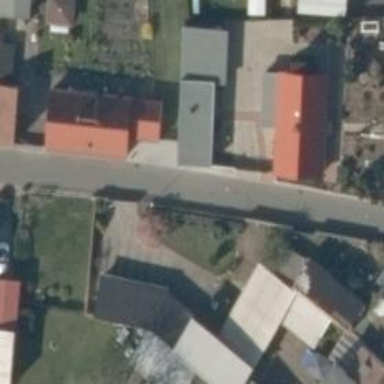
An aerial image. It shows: Residential road with asphalt surface.